Question: I'm trying to make a uisegmentcontrol where the selected colour is something other than blue. Also I would like to change the style like the image below. Is any of these two things possible and how do you do it?

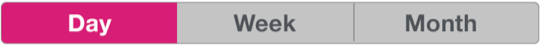
Answer: The easiest way to do this is with custom images using the 'UISegmentedControl' instance methods such as 'setWidth:forSegmentAtIndex:', 'setImage:forSegmentAtIndex:' and 'setDividerImage:forLeftSegmentState:rightSegmentState:barMetrics'
You could also just use 'UIButton's to mimic the behavior of a 'UISegmentedControl'